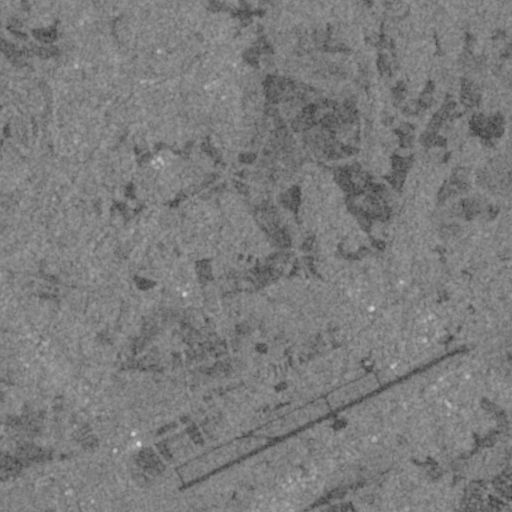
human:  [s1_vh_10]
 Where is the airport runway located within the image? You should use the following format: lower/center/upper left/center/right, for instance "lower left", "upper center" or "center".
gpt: The airport runway is located in the lower right of the image.
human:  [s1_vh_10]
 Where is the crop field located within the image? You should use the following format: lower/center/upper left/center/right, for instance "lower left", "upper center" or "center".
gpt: The crop field is located in the lower left of the image.
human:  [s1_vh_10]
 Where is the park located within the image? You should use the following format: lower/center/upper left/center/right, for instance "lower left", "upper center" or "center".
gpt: The park is located in the upper left of the image.
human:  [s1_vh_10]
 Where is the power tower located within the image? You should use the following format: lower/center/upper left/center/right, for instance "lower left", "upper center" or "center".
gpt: The power tower is located in the lower right of the image.
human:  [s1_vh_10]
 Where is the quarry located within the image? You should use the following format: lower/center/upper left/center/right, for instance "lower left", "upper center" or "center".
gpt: There is no quarry in the image.

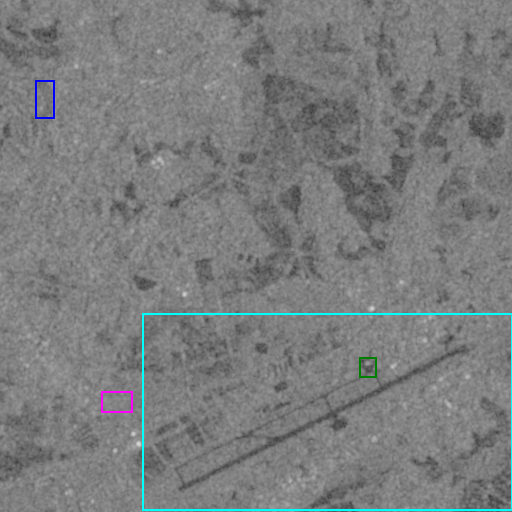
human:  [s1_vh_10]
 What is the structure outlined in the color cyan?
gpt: The structure outlined in cyan is an airport.
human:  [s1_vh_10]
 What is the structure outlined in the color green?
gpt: The structure outlined in green is an airport apron.
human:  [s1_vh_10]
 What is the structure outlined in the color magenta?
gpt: The structure outlined in magenta is a crop field.
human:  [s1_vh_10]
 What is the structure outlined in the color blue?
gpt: The structure outlined in blue is a park.
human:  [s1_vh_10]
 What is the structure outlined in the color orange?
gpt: There is no orange outline.